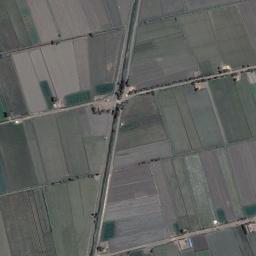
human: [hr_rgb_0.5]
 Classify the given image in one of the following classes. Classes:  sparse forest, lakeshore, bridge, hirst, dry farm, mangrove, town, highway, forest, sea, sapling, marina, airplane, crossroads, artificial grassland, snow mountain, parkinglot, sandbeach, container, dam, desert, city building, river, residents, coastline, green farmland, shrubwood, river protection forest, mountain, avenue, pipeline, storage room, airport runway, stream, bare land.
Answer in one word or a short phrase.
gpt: green farmland